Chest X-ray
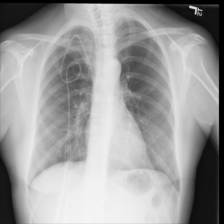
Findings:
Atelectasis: negative
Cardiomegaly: negative
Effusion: negative
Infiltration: negative
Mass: negative
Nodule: negative
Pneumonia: negative
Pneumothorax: negative
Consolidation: negative
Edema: negative
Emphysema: negative
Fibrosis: negative
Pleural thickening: negative
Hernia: negative